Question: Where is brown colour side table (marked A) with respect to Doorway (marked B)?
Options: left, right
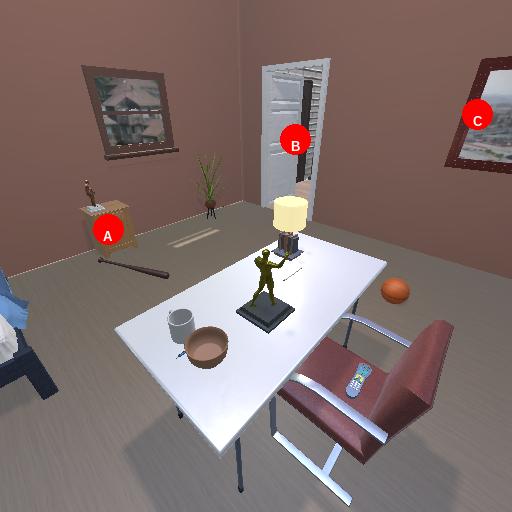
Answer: left